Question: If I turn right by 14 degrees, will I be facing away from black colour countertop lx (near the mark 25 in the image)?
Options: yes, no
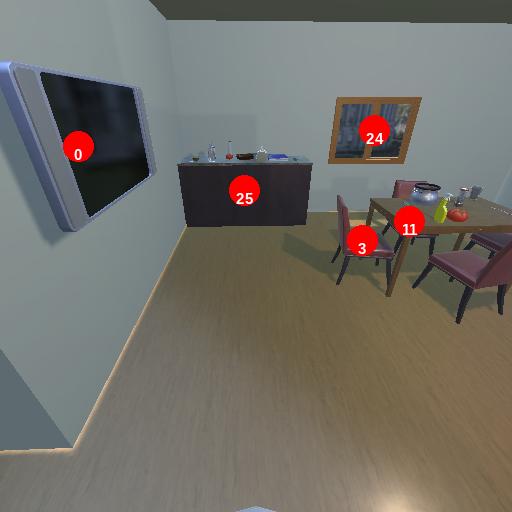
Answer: yes